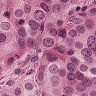
Metastatic tissue present: yes